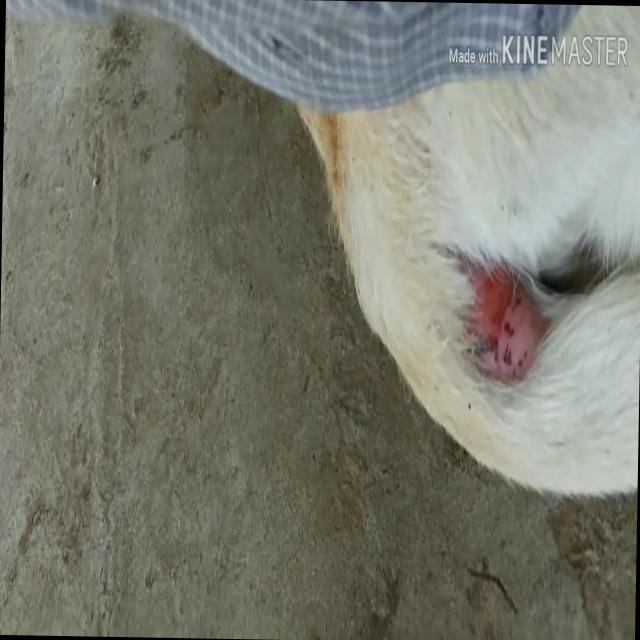
Canine dermatitis — inflammation of the skin presenting with erythema, pruritus, papules, and excoriation. May be allergic, contact, or atopic in origin.